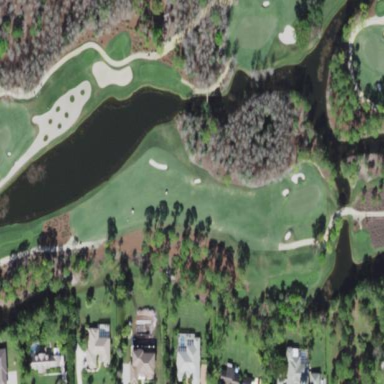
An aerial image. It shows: Golf fairway surrounded by grass.